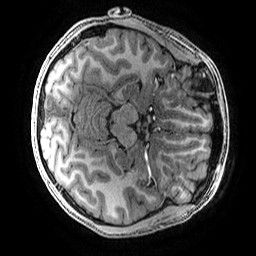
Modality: T1w
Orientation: axial
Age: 15
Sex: male
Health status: ill
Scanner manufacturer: ge
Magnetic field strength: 3 T
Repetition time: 0.007664 s
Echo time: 0.00342 s